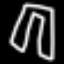
Label: pants